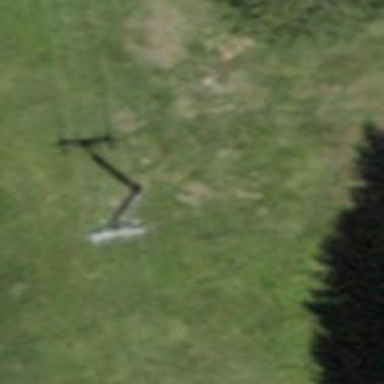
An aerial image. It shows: Pylon used for aerialway.